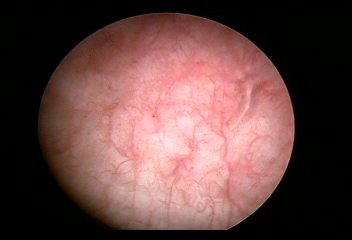
Modality: WLC
Class: Normal mucosa
Bladder cancer association: No